Interaction volume radius: 5 \u00c5
Interaction volume height: 25 \u00c5
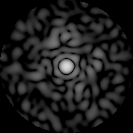
Disorder parameter: 0.8373